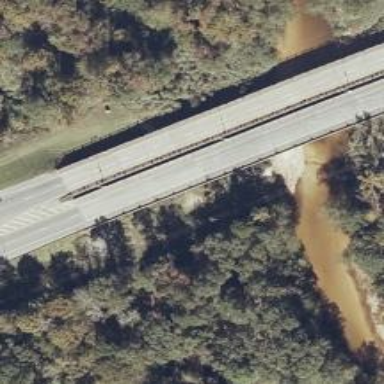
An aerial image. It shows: Primary highway crossing over bridge.